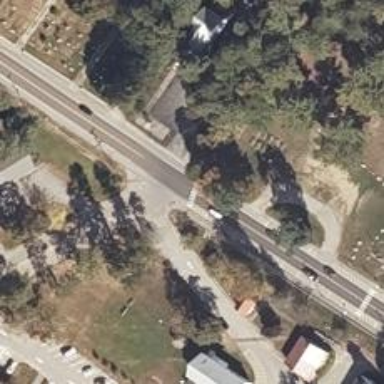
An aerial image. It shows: Marked road crossing.